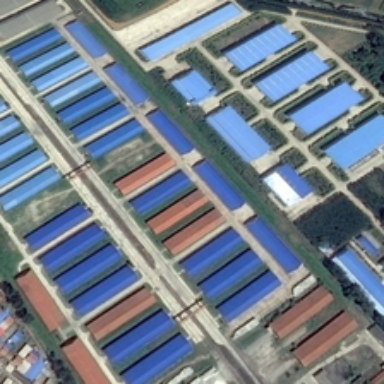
Some lines of factory buildings with roofs of blue and orange can be seen between the dense square buildings and a farmland .